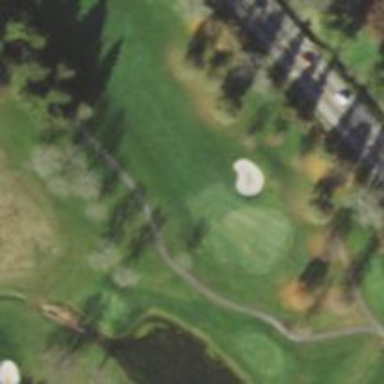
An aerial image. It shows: Path for golf carts.